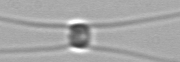
Label: Chaetoceros_similis